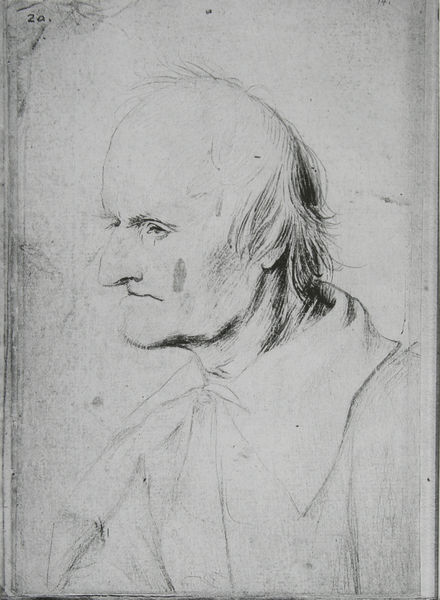
Titel: Studie nach einem alten Mann, Skizzenbuch f. 1v
Künstler: Hans d.Ä. Holbein
Standort: Basel
Institution: Öffentliche Kunstsammlung
Schlagwörter: mann, weiß, mund, nase, profil, schwarz, skizze, stirn, zeichnung, hochformat, alt, hemd, augen, kragen, portrait, porträt, busch, auge, gewand, haare, blatt, kinn, papier, alter mann, graphik, ernst, glatze, augenbraue, fein, kohle, stich, bleistift, halbglatze, flecken, zahl, leicht, bleifstift, dreitagebart, glkatze, vorspringende nase